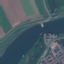
Land use / land cover class: River